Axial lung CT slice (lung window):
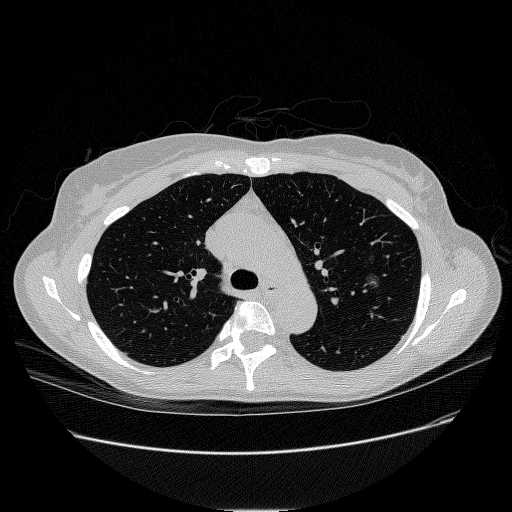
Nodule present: yes
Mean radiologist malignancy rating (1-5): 3.25